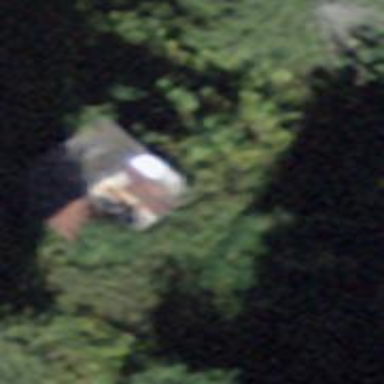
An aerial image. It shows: Cabin is depicted in the image.